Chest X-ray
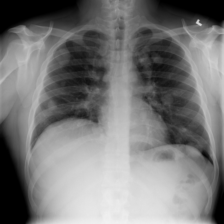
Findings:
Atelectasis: negative
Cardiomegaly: negative
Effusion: negative
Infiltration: negative
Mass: positive
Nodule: positive
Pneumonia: negative
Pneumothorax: negative
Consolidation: negative
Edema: negative
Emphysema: negative
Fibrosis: negative
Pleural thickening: negative
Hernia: negative